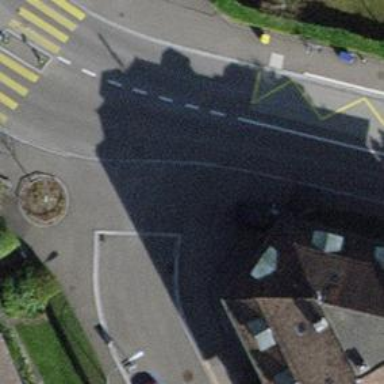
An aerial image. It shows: Asphalt sidewalk.